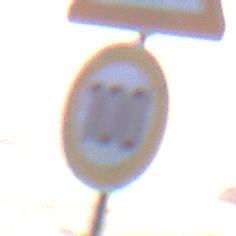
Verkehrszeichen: Geschwindigkeit100
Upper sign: KurveRechts
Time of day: SunriseSunset
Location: Outdoor (Urban)
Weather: Clear
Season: NotSpecified
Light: Natural